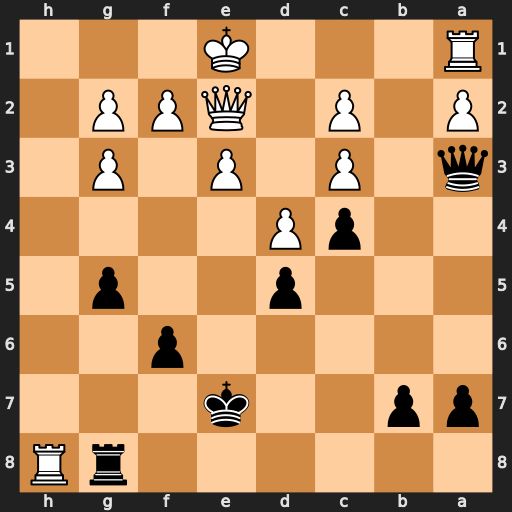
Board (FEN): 6rR/pp2k3/5p2/3p2p1/2pP4/q1P1P1P1/P1P1QPP1/R3K3
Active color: b
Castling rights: Q
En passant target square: -
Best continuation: Qxc3+ Qd2 Qxa1+ Ke2 Rxh8